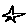
Label: star